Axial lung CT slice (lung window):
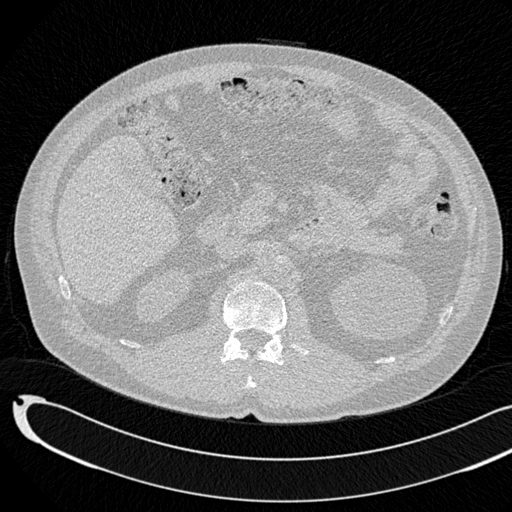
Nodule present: no